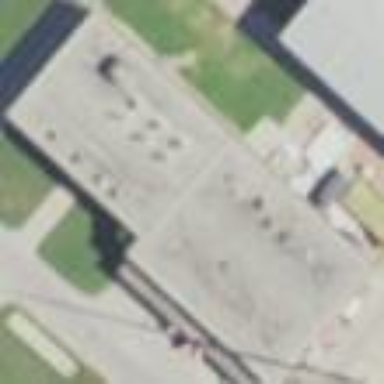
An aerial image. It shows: Prison building.